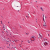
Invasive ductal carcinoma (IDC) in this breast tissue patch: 0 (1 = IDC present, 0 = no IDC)